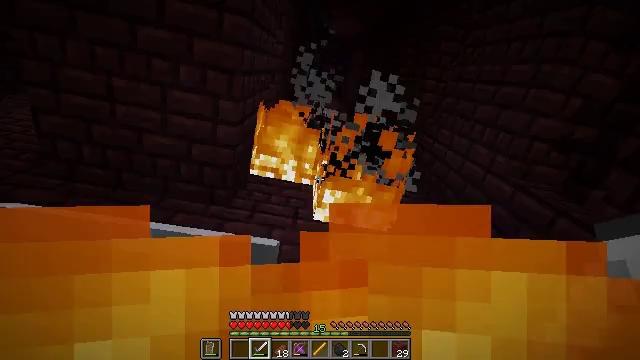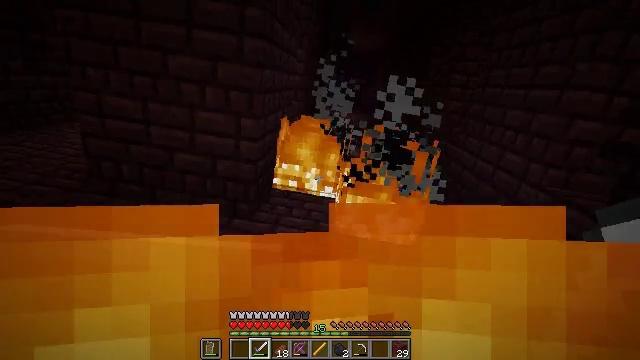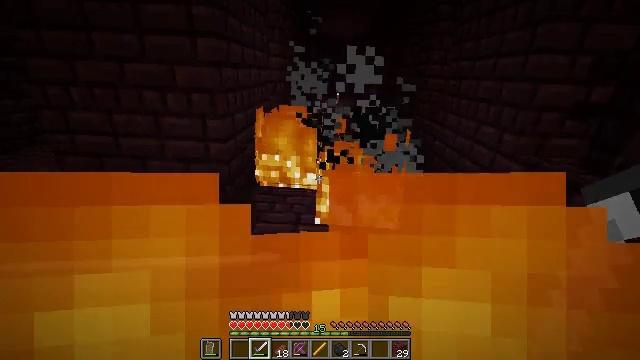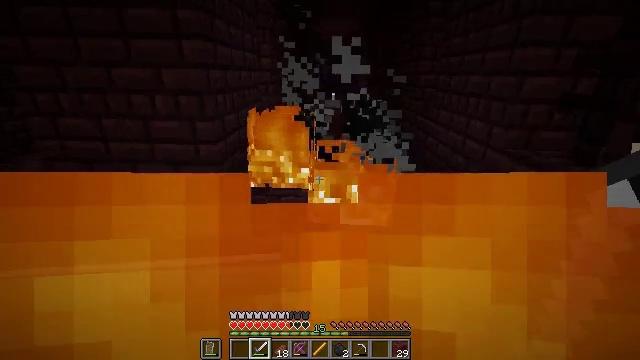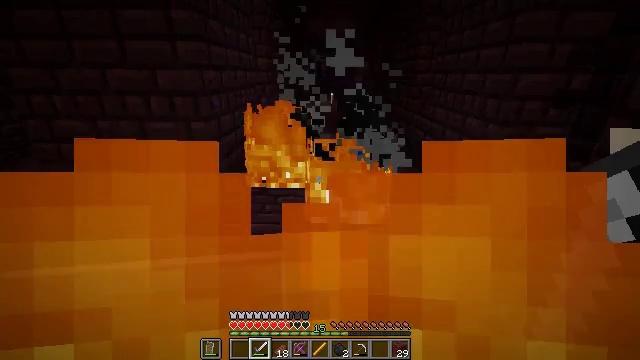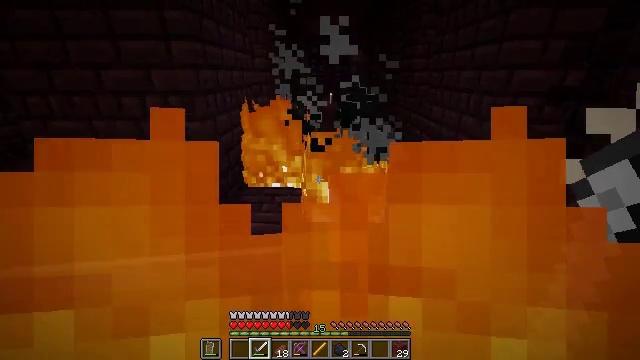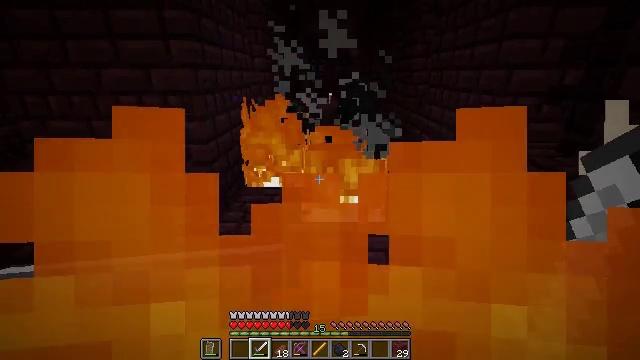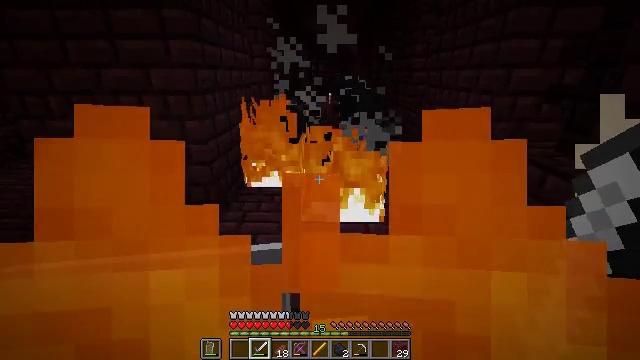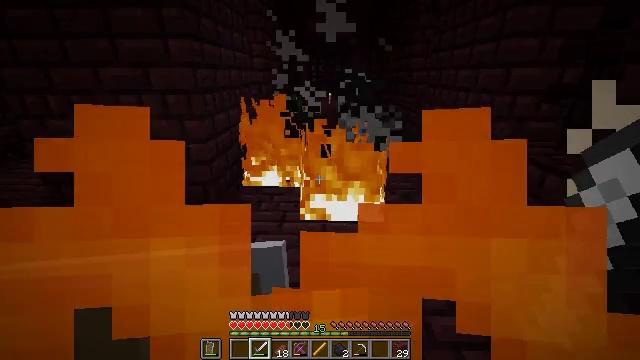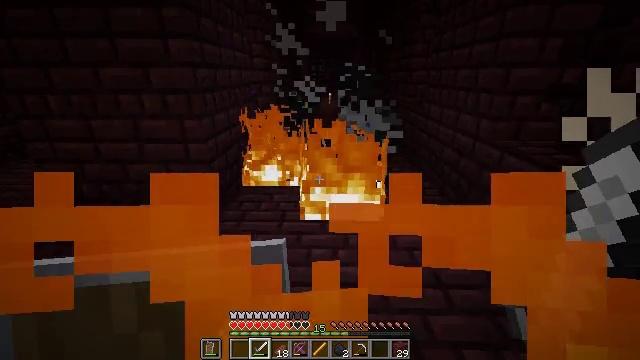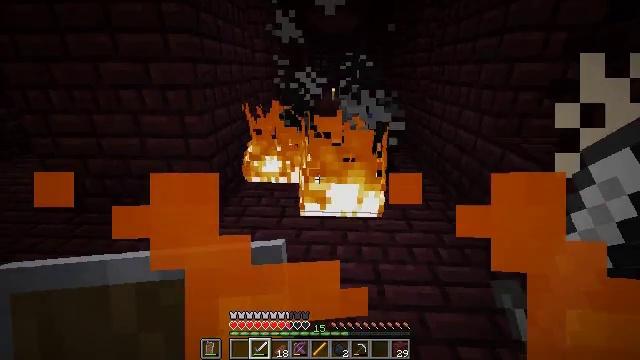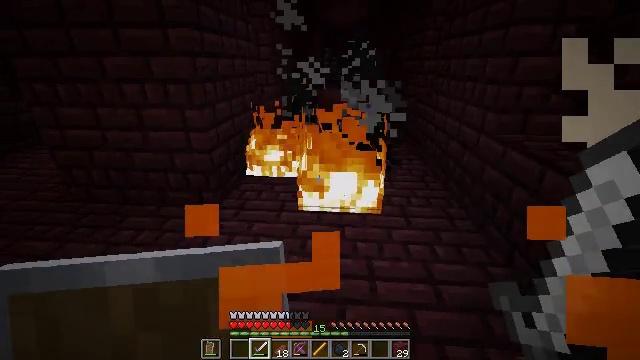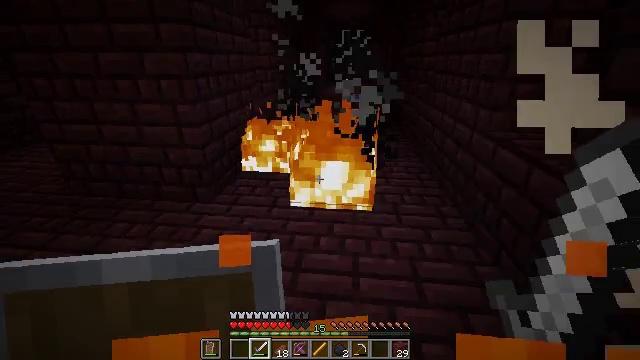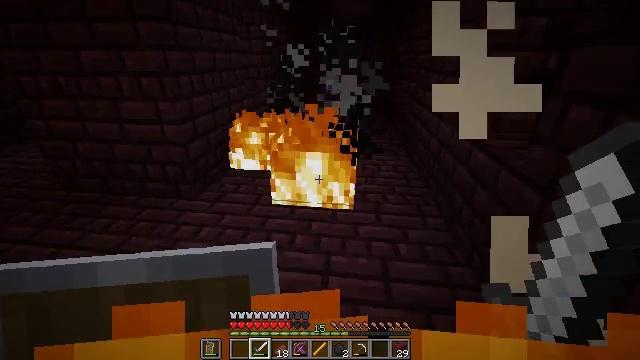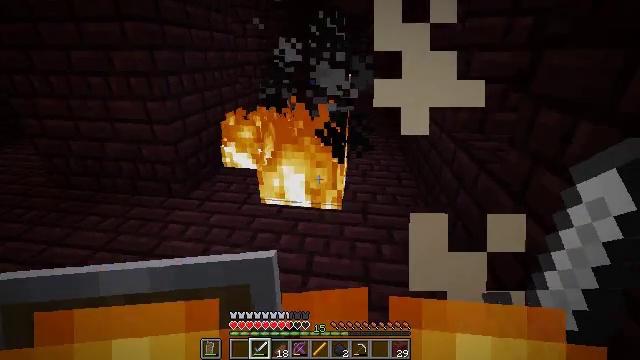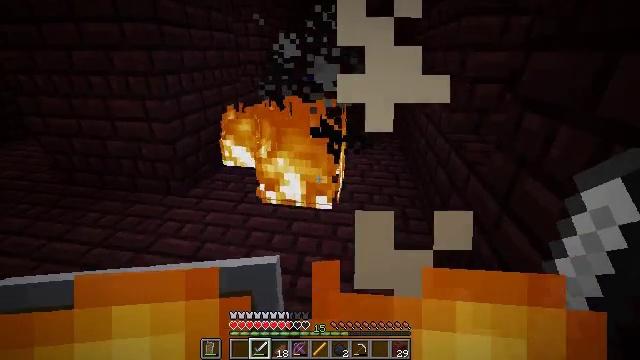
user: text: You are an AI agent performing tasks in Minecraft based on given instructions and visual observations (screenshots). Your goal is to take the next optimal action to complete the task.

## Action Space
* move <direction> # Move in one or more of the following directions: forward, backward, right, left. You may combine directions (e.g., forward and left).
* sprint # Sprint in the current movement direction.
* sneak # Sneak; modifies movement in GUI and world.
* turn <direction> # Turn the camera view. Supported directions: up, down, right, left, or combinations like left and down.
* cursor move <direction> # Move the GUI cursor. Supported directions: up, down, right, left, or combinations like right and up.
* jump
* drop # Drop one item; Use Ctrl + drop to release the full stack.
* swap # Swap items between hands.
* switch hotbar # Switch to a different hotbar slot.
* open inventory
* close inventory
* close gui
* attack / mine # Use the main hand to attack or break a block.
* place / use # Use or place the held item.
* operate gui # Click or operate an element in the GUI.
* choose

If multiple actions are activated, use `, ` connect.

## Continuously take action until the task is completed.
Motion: motion action
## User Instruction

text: Extinguish the fire.
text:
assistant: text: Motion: move right
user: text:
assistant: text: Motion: move right, turn down
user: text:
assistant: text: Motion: no_op
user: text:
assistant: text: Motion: no_op
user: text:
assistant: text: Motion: no_op
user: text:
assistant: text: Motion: no_op
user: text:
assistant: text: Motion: no_op
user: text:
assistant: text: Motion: no_op
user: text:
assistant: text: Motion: no_op
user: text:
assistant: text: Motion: move right
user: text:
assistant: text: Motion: move right, turn left and down
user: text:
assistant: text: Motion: move right, turn left
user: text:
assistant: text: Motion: move right, turn left
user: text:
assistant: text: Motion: move right, turn left
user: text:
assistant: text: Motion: move right, turn left
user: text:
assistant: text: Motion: move right, turn left
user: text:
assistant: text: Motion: move right, turn left
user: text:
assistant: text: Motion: turn left and up
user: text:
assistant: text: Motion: turn left and up
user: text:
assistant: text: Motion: turn left and up
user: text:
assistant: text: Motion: turn left
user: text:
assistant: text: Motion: turn left
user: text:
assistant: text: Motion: turn left
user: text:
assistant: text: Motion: turn left and up
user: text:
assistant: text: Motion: turn left
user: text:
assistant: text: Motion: turn left
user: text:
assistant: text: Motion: move forward, turn left
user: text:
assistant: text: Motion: move forward, turn left
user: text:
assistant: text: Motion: move forward, turn left
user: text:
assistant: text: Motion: move forward, turn left